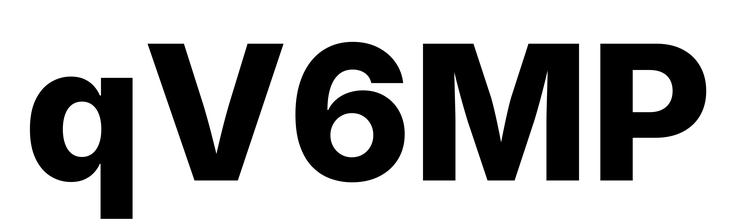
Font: Inter_ExtraBold